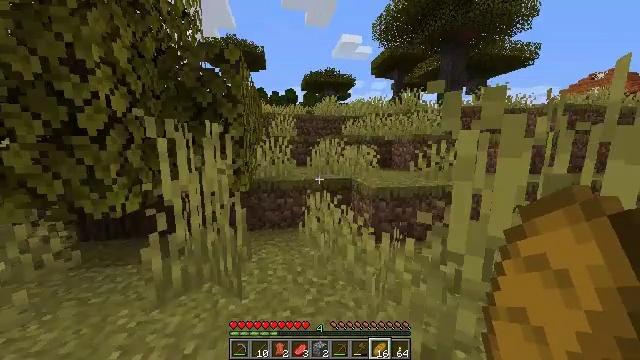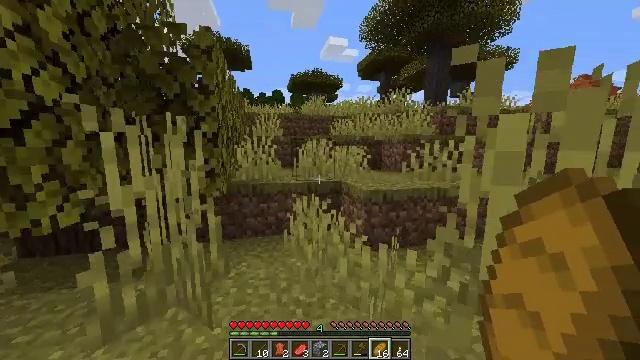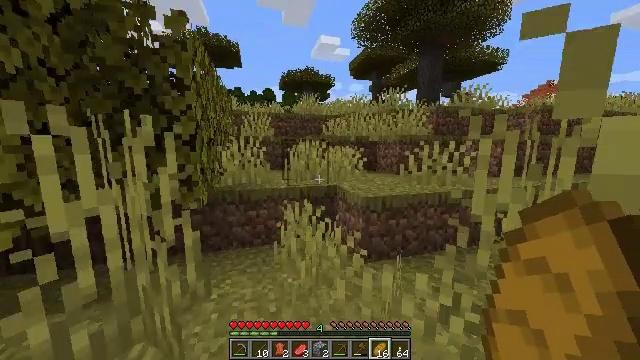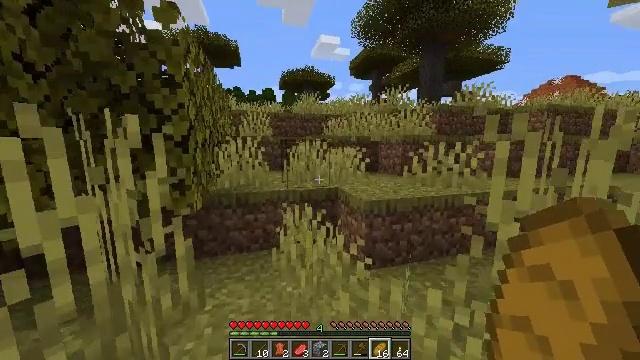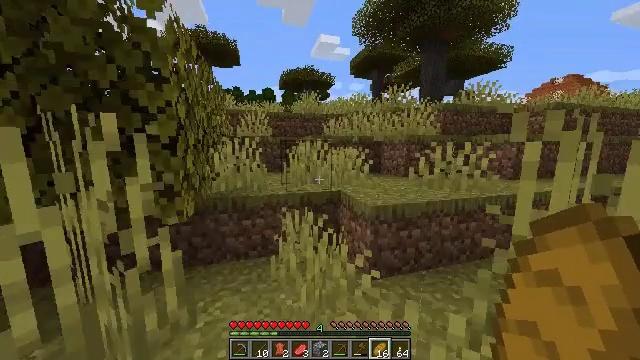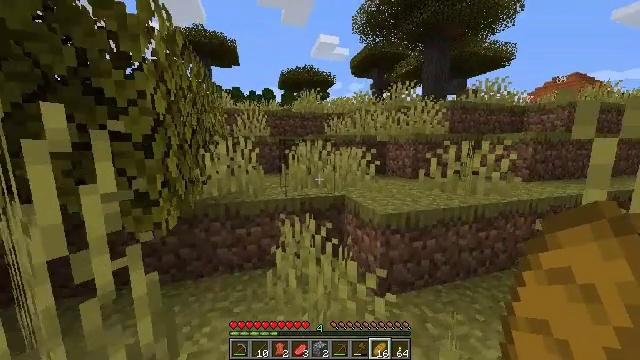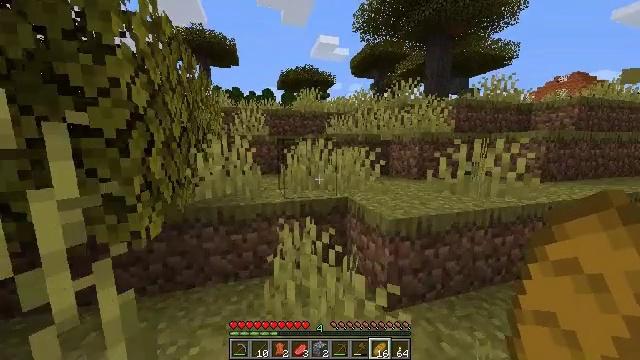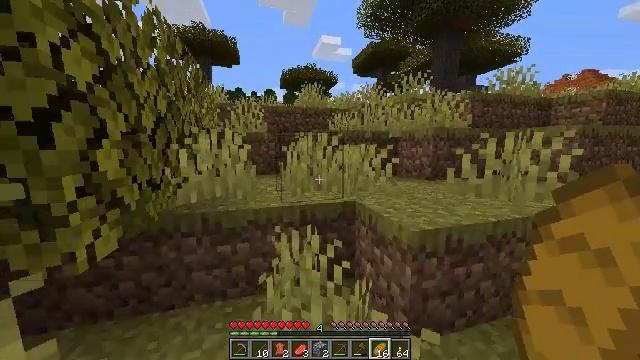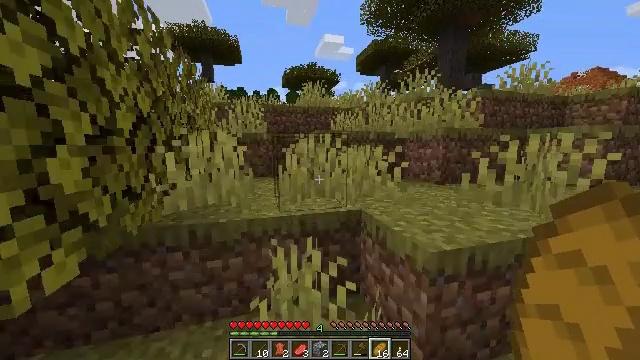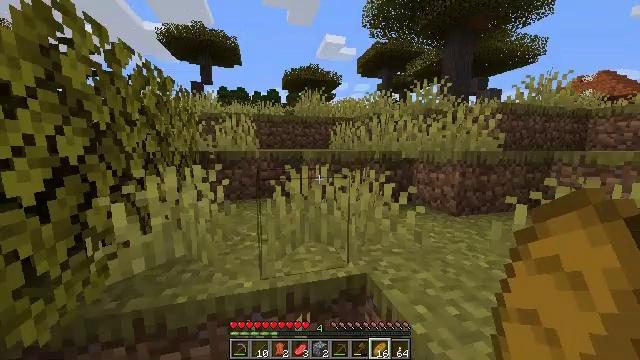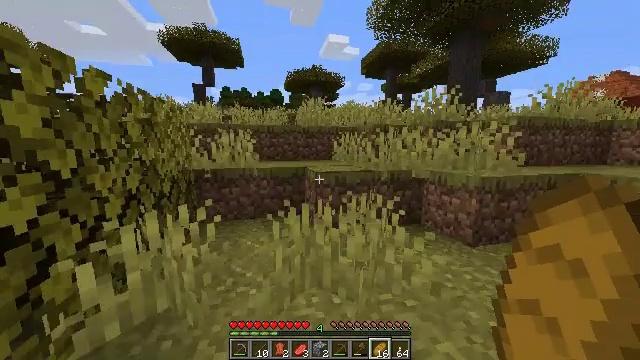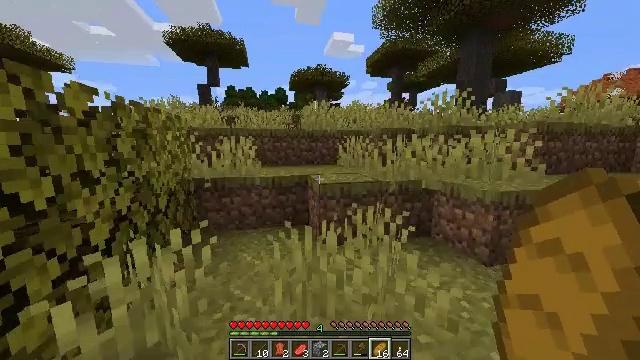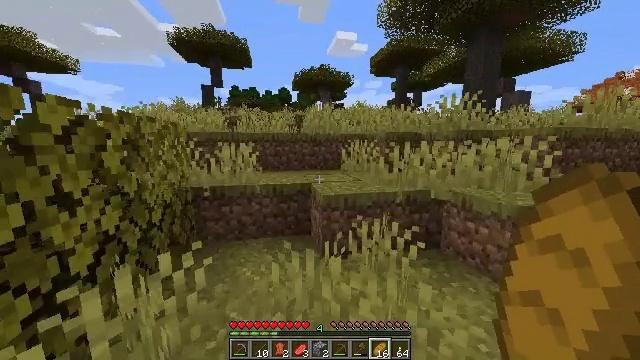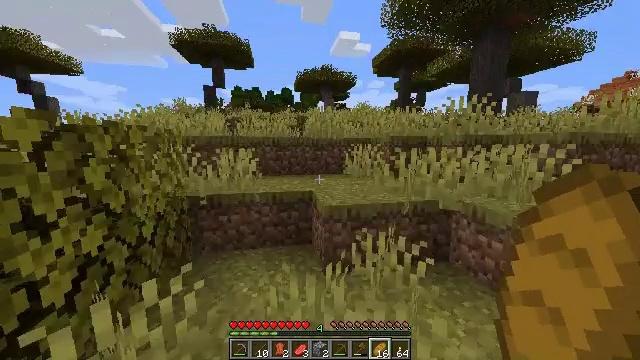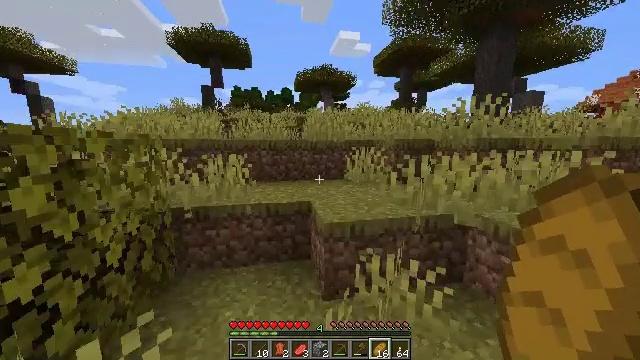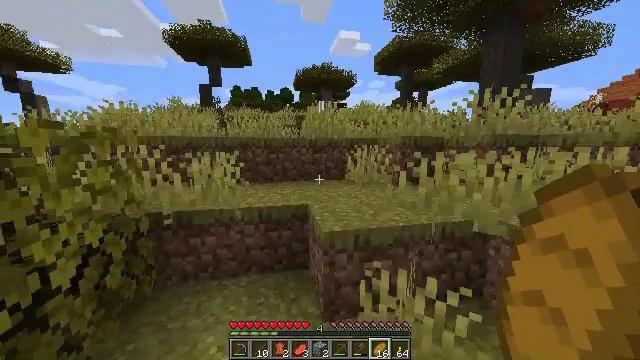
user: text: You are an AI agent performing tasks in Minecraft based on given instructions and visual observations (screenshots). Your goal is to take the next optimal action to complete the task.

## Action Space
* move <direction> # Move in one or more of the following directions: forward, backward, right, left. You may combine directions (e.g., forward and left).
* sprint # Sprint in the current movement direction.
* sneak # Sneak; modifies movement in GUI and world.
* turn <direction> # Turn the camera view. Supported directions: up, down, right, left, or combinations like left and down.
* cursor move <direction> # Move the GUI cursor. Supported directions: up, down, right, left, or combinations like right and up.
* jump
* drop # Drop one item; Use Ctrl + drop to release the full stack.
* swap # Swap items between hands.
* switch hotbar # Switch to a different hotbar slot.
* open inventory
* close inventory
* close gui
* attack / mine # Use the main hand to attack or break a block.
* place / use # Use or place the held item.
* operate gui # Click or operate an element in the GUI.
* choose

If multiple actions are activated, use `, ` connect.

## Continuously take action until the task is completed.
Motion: motion action
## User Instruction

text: Collect a hay block for crafting.
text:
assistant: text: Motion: move forward, sprint, turn right
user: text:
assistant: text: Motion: move forward, sprint, turn right
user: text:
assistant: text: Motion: move forward, sprint
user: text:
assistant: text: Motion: move forward, sprint
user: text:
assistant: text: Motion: move forward, sprint
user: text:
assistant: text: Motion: move forward, sprint
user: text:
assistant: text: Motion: move forward, sprint
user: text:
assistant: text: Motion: move forward, sprint
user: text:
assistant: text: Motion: move forward, sprint, jump
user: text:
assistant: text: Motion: move forward, sprint, jump
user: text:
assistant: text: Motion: move forward, sprint, turn left, jump
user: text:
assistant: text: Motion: move forward, sprint, jump
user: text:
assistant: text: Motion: move forward, sprint, jump
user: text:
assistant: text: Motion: move forward, sprint
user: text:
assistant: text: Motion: move forward, sprint
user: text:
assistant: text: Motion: move forward, sprint
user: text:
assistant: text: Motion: move forward, sprint, turn left
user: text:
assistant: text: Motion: move forward, sprint, turn left
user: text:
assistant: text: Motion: move forward, sprint, turn left, jump
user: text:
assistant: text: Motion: move forward, sprint, turn left, jump
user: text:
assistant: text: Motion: move forward, sprint, jump
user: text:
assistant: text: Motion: move forward, sprint, jump
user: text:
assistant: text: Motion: move forward, sprint, jump
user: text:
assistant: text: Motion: move forward, sprint
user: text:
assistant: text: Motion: move forward, sprint
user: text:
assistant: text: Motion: move forward, sprint, turn right
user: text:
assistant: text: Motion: move forward, sprint, turn right
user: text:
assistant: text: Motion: move forward, sprint
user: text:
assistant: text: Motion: move forward, sprint
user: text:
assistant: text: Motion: move forward, sprint